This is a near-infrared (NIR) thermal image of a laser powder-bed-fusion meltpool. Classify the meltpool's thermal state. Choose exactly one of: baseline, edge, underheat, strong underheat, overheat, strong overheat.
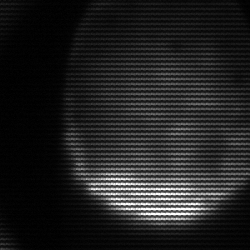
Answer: edge